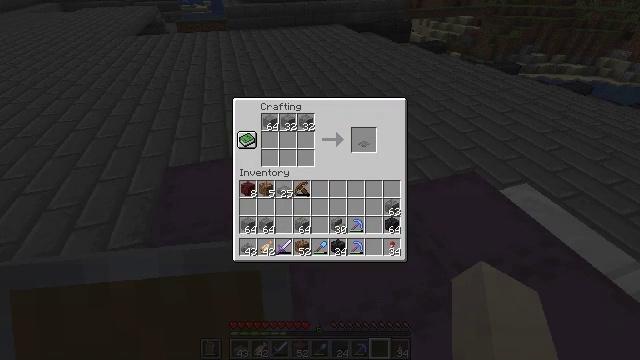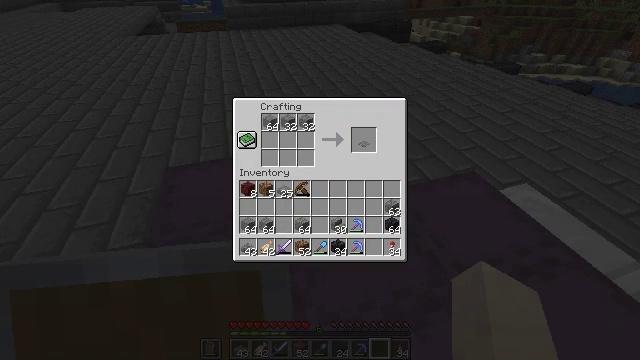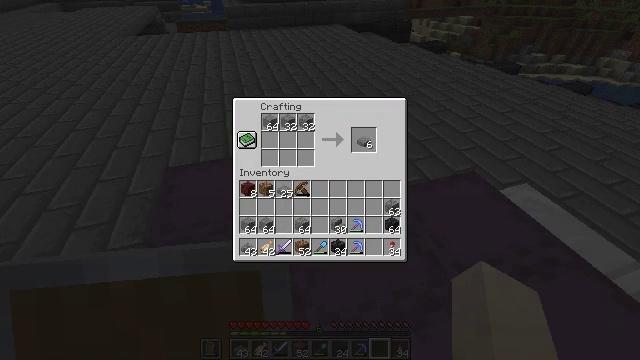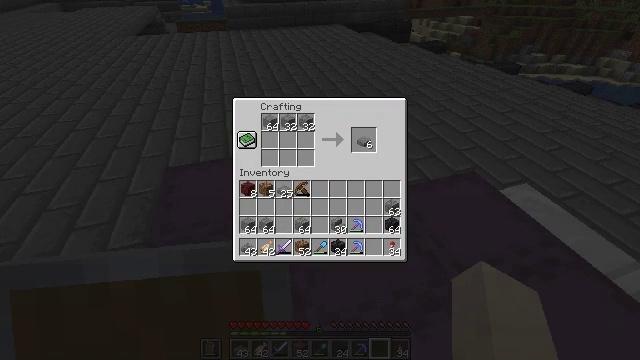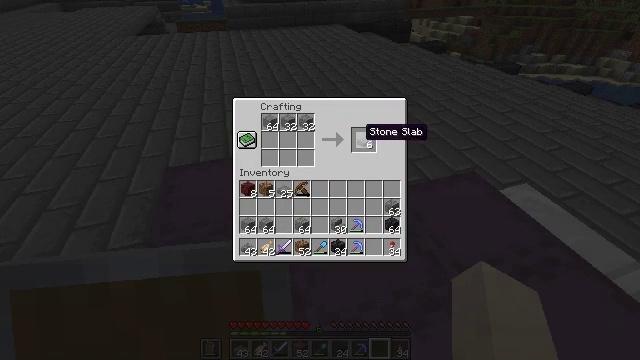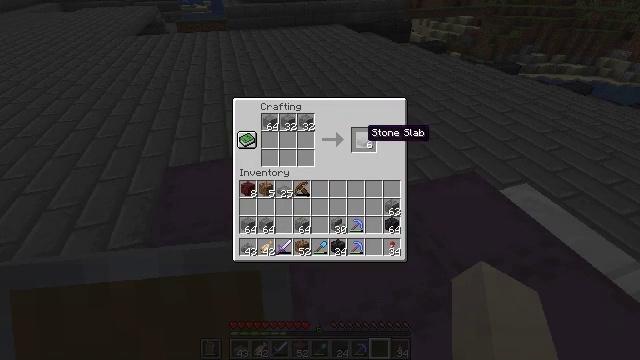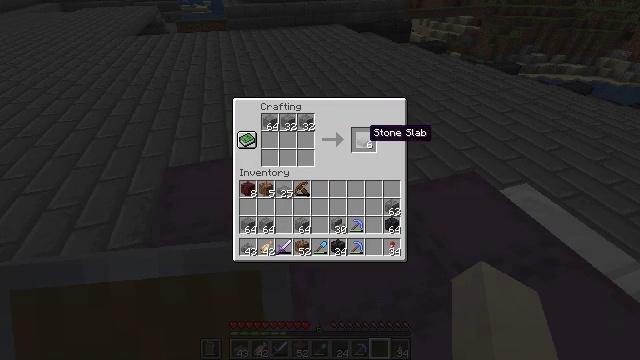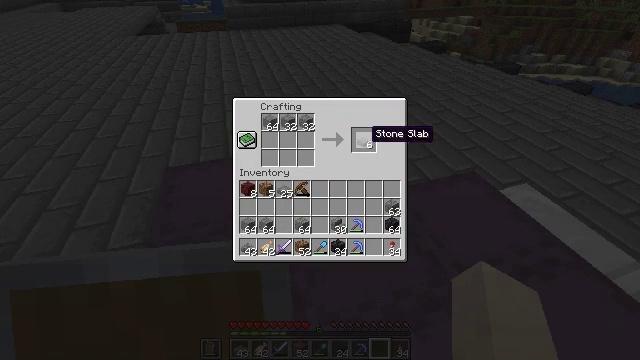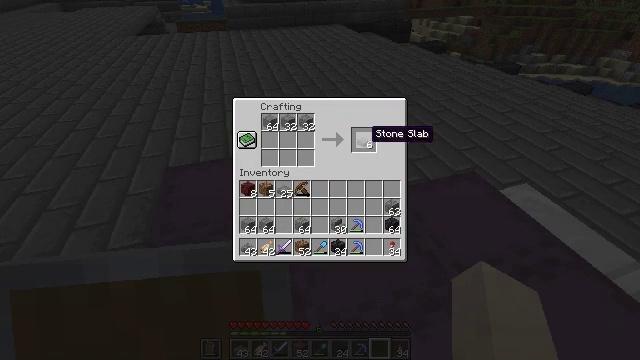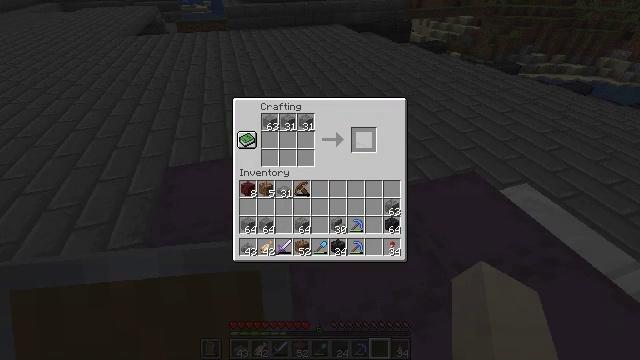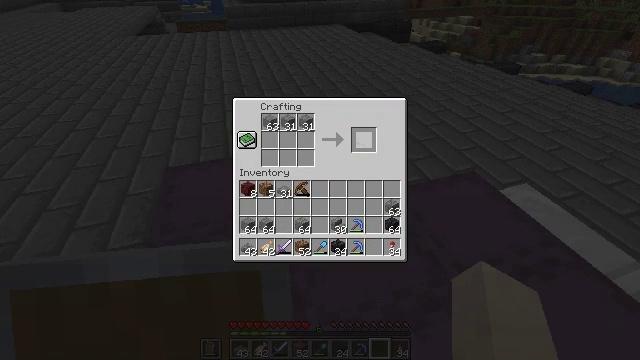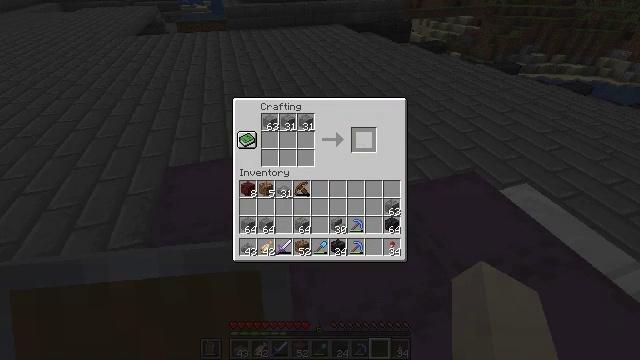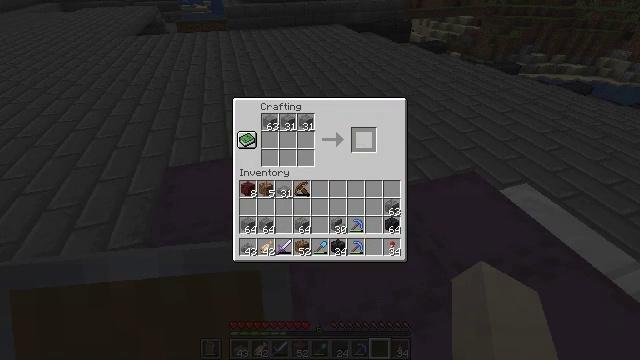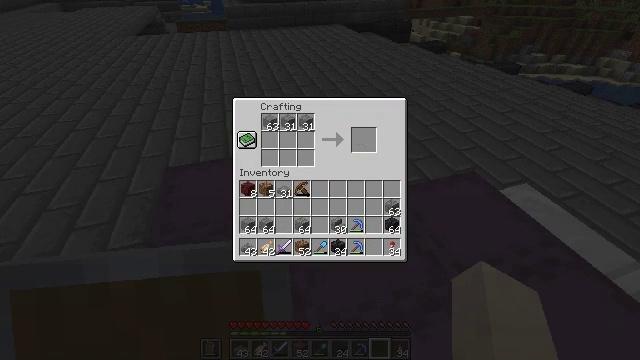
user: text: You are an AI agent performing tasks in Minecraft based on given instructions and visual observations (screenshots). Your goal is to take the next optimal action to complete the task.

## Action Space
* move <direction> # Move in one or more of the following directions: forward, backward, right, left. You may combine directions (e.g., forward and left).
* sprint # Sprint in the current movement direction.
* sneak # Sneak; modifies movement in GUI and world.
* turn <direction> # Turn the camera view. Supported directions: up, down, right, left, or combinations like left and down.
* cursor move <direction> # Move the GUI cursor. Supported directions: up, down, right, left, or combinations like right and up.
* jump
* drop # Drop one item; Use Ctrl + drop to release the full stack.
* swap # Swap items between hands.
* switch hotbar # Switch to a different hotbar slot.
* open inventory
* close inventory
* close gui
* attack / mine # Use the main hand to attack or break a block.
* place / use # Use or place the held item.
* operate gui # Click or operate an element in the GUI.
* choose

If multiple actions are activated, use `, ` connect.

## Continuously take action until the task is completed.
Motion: motion action
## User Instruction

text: Open the crafting table to create a stone slab.
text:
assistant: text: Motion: sneak, cursor move right
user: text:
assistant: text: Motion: sneak
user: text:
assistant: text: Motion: sneak, cursor move right
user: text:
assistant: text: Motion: sneak
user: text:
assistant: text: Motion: sneak
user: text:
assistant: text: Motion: sneak
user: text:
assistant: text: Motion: sneak
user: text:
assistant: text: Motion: sneak
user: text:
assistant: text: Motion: sneak, choose
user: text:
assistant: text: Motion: sneak, choose
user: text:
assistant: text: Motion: sneak
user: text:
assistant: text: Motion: sneak
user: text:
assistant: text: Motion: sneak, cursor move left
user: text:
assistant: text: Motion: sneak